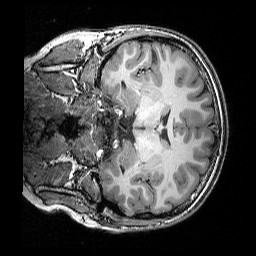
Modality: T1w
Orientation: coronal
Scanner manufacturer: siemens
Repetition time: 2.25 s
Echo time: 0.00418 s